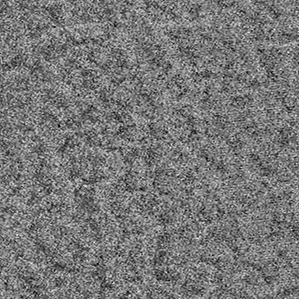
Label: frost